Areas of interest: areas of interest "Hui Cemetery (West Alley of Third Middle School)"
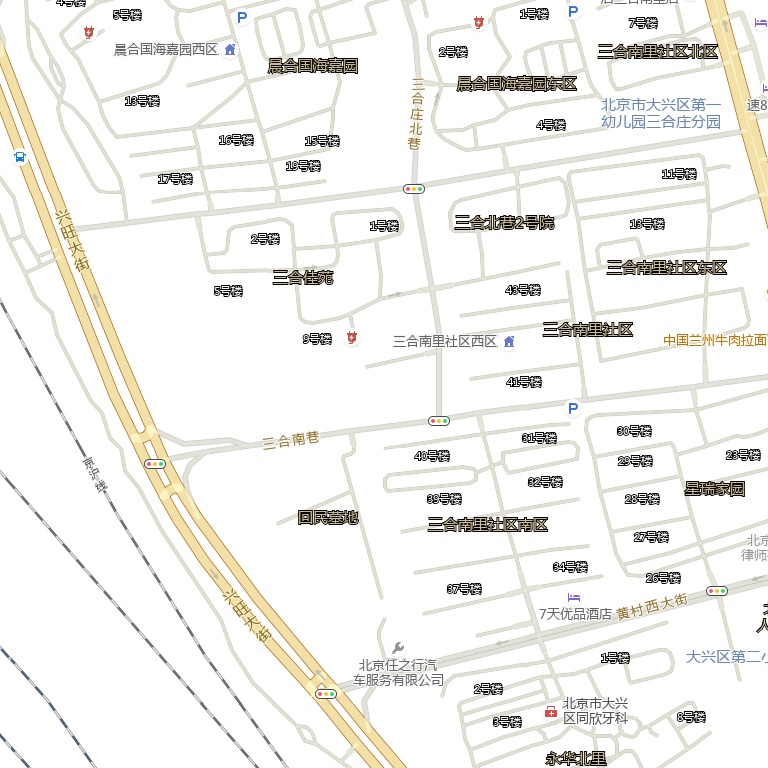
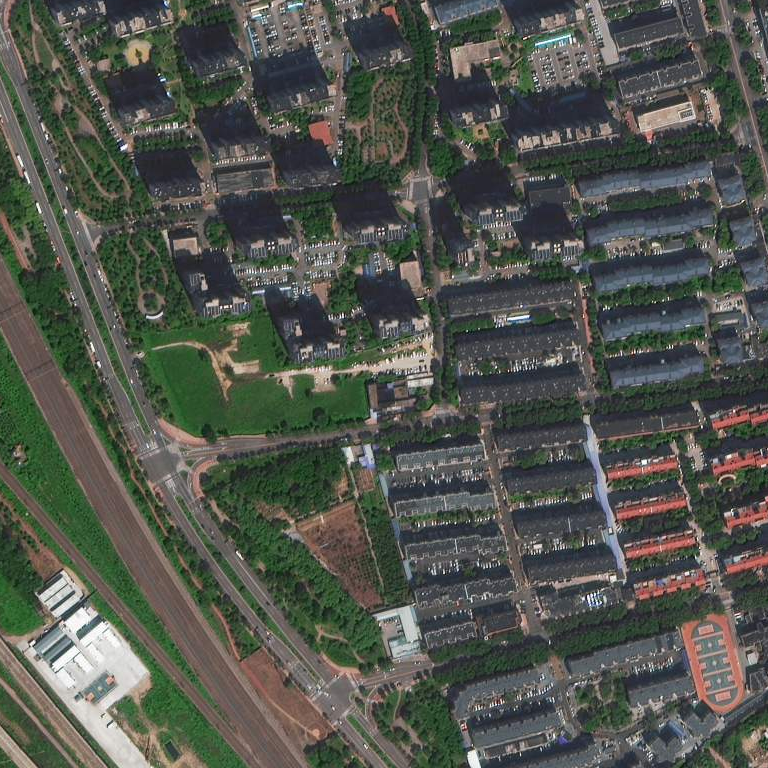